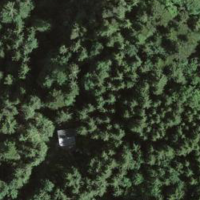
EUNIS habitat code: 43
Species observed at this site:
Silene dioica